Question: Why am I unable to scan the elements from a file with the following prog? I am able to scan for the elements using a while loop. However, i wanted to put the elements in a 2-D Array, that is the reason I tried to use the for loop instead. Unfortunately, I am just not able to do it. Is there any particular reason for this, or am I doing something wrong.
Screen Shot of the error given below.
'''
#include <stdio.h>
#define ROW 3
#define COLUMN 12
#define SIZE 40
int main ()
{
int i ,j;
float sale[ROW][COLUMN];
FILE *fp;
fp = fopen("store.txt", "r");
if(fp == NULL)
{
printf("Error Opening File
");
return 0;
}
for(i=0; i<ROW; i++)
{
for(j=0; j<COLUMN; j++)
{
fscanf(fp, "%.2f", &sale[i][j]);
printf("%.2f ", sale[i][j]);
}
printf("
");
}
fclose(fp);
return 0;
}
'''
Elements are
A 20000 15000 14000 14900 17800 12000 11500 11000 15700 18500 20400 31000
B 31900 17000 16700 17800 18800 22000 10500 11000 15890 17640 21750 32540
c 29000 17500 16600 14678 17970 12125 11576 12198 16700 19500 21400 31000

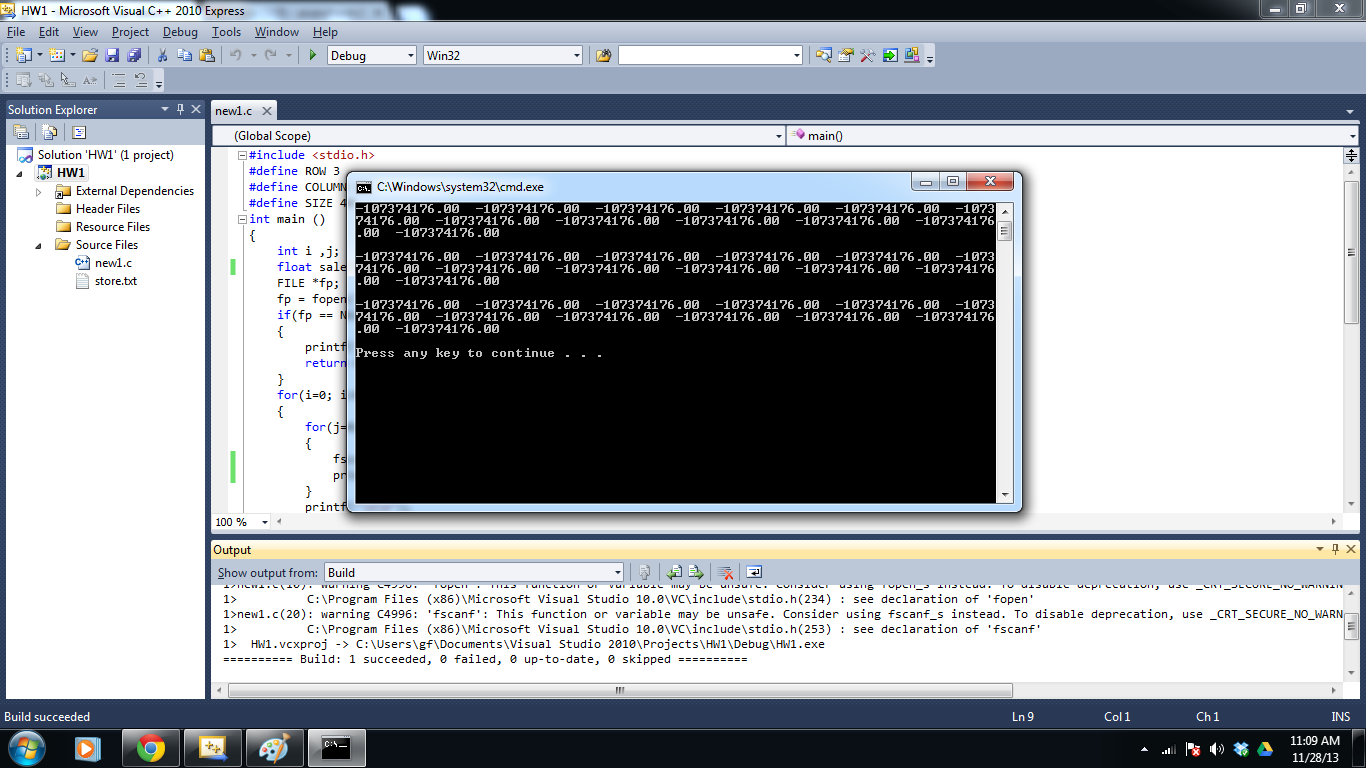
Answer: I think the problem is this statement.
'''
fscanf(fp, "%.2f", &sale[i][j]);
'''
In fsanf format %.2f is invalid.In printf is OK.
In addition, you need to read the first char element,otherwise,can not read successful.
You can do it like this.
'''
char buf[ROW];//for A B C
for(i=0,fscanf(fp,"%c",&buf[i]); i<ROW; i++)
{
for(j=0; j<COLUMN; j++)
{
fscanf(fp, "%f", &sale[i][j]);
printf("%.2f", sale[i][j]);
}
printf("
");
}
'''